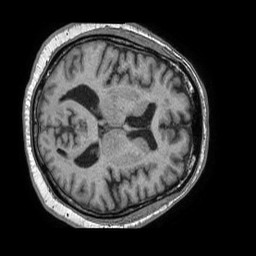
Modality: T1w
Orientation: axial
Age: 72
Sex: male
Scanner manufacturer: philips
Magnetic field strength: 1.5 T
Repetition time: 0.007708 s
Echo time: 0.003532 s